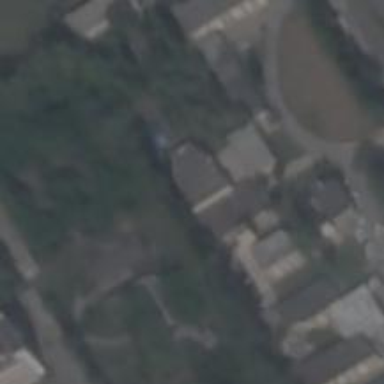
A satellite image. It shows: Government office.